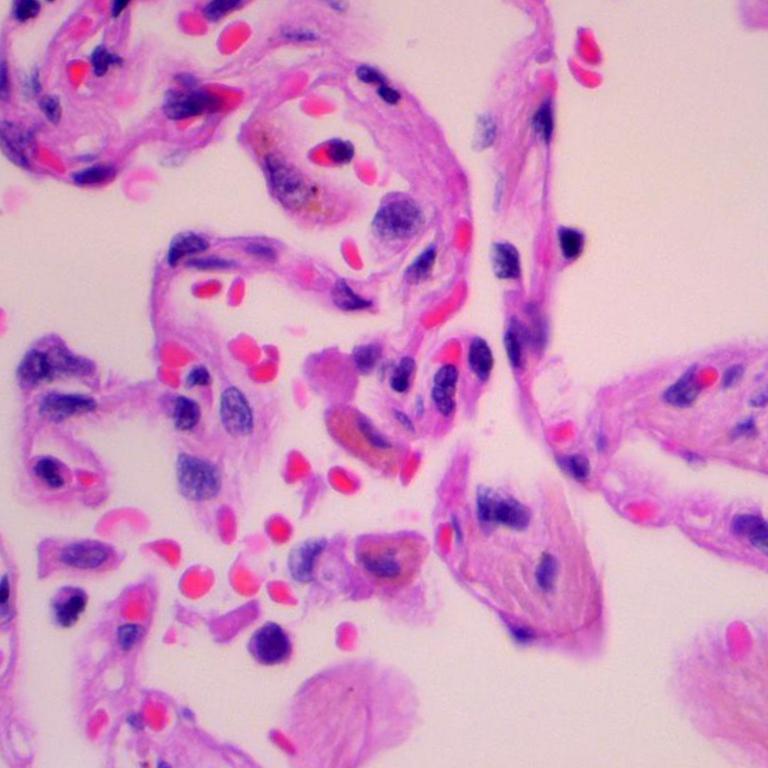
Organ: lung
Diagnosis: benign